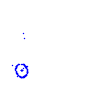
Particle: proton